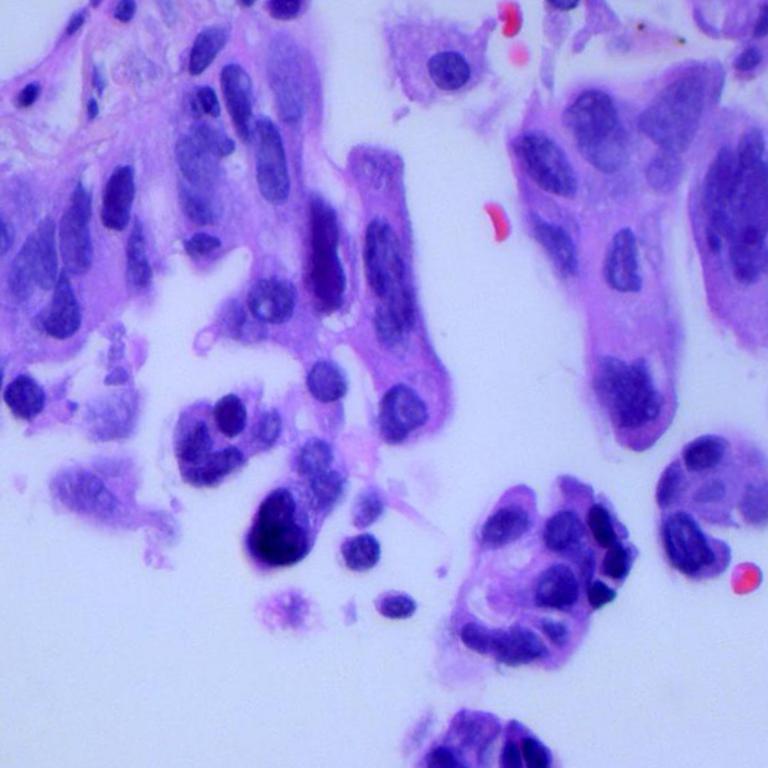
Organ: lung
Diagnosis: adenocarcinomas